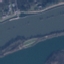
Land use / land cover class: River